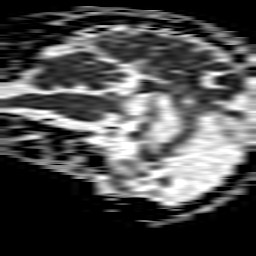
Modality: ADC
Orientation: sagittal
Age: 65
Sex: female
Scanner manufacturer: philips
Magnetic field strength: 1.5 T
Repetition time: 3.368 s
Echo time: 0.09255 s